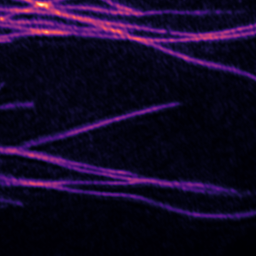
Label: Super-resolution Microtubules image